Question: I am trying to format the date of a blog post pulled from an RSS feed to be displayed in a table cell. I set the string "dateString" equal to the date received from the XML parser and log the results. Then, I convert the date to a new format, log it to the console, and I receive "null." Which in return gives me a time interval of 0, and displays "seconds ago" in my cell. I think there could be an error in my date format, but I checked many sources.
'''
NSString *dateString = nil;
dateString = [datearray objectAtIndex:indexPath.row];
NSLog(@"Date Posted: %@", dateString);//Log date posted
NSDateFormatter *dateFormat = [[NSDateFormatter alloc] init];
[dateFormat setDateFormat:@"EEE, dd MMM yyyy HH:mm:ss ZZZ"];
NSDate *date = [dateFormat dateFromString:dateString];
NSLog(@"New Date: %@", date);//Log date posted
NSTimeInterval timeInterval = [date timeIntervalSinceNow];
NSLog(@"Time interval %f", timeInterval);
NSString *newTime = [timeIntervalFormatter stringForTimeInterval:timeInterval];
NSLog(@"New Time %@", newTime);
cell.dateLabel.text = [NSString stringWithFormat:@"%@", newTime];
'''
Console Log:
'''
2014-06-13 15:43:41.555 Cazenovia High School[13489:60b] Date Posted: Thu, 22 Aug 2013 13:33:44 +0000
2014-06-13 15:43:41.556 Cazenovia High School[13489:60b] New Date: (null)
2014-06-13 15:43:41.557 Cazenovia High School[13489:60b] Time interval 0.000000
2014-06-13 15:43:41.558 Cazenovia High School[13489:60b] New Time seconds ago
'''
Edits:
Added the following lines, but still no change...
'''
NSLocale *locale = [[NSLocale alloc] initWithLocaleIdentifier:@"en_US_POSIX"];
[dateFormat setLocale:locale];
'''

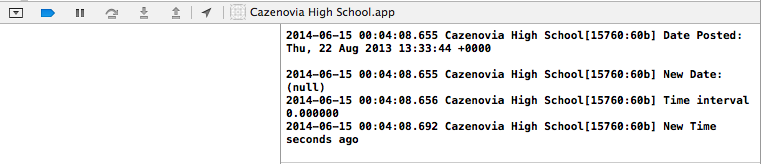
Answer: that was quite clear after running the project, because it seems there is an extra character at tail of the 'dateString'.
technically, which string you are working with is '"Thu, 22 Aug 2013 13:33:44 +0000x0a"', that is why the parser cannot work with it using that formatter.
---
I've modified the formatter to 'EEE, dd MMM yyyy HH:mm:ss ZZZ
' and it works properly now, that is how my console looks: